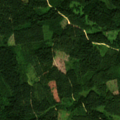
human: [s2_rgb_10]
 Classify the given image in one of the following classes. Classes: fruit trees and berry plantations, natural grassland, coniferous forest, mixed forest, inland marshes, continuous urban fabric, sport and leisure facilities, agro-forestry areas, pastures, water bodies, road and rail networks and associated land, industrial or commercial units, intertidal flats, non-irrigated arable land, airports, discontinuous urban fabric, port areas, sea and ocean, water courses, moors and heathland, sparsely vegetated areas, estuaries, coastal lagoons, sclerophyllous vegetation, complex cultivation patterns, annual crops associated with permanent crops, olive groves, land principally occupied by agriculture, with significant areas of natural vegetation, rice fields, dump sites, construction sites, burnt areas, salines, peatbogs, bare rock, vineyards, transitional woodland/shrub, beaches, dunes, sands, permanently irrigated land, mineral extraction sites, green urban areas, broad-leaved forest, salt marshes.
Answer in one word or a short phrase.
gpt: coniferous forest, mixed forest